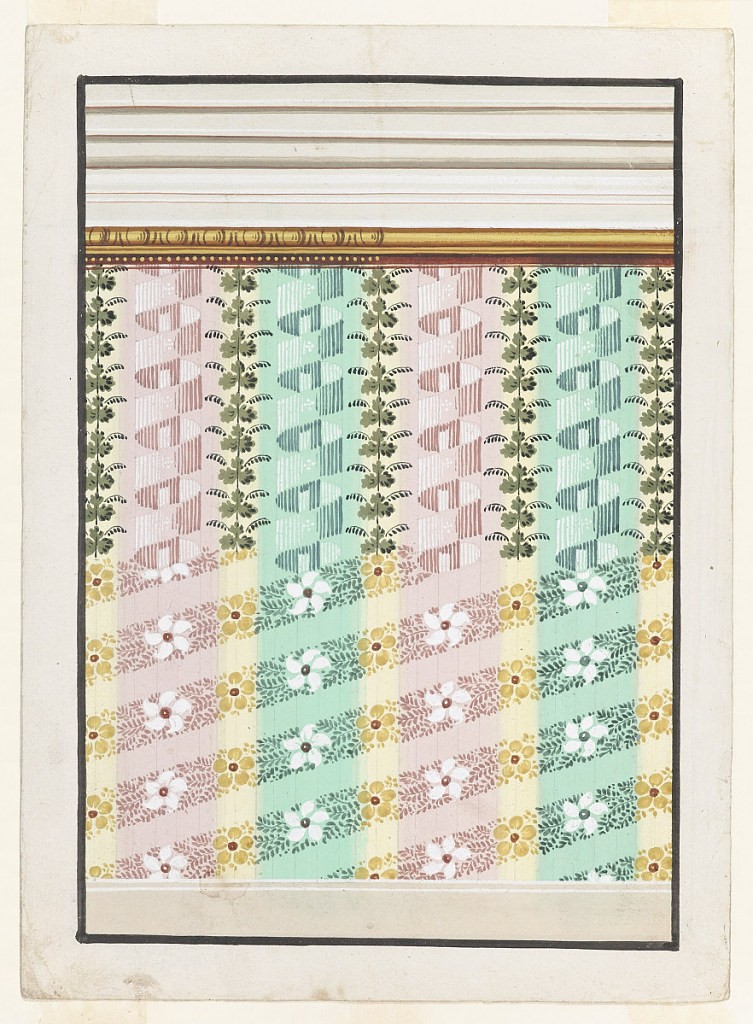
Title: Design for Painted Decoration of a Wall, with Alternative Suggestions
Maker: Unknown, Austrian
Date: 1840–60
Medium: Brush and watercolor, graphite on white wove paper
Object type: Drawing
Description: Groups of three narrow stripes and a broad stripe alternate above a dado and beneath an entablature, the bottom molding of which is colored green. The lower part of the design suggests waved bands for the stripes, except the central one of the narrow ones, showing ovoids. Strokes shadow the backgrounds. In the upper part are suggested a frieze motif for the broad stripes, a waved band with halves of rosettes in the wedges for the narrow stripes, framing the broad one, palmettes for the central narrow stripe. A garland of vine leaves and hanging blossoms is laid over the tops of the stripes.